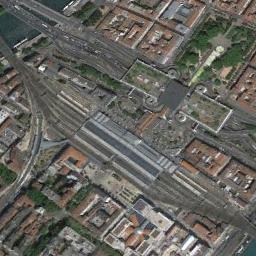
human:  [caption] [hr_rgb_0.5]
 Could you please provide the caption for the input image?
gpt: Many buildings of different shapes are beside the railway station .

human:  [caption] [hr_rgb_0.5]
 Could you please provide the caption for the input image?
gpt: A well-equipped railway station in a crowded city .

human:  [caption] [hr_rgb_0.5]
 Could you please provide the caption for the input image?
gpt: The railway station has lots of railways and some buildings and a residential area is next to the railway station .

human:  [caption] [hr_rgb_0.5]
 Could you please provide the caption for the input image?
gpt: The railway station is next to some buildings and trees .

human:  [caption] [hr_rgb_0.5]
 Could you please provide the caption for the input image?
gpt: There are many brown buildings around the railway station .